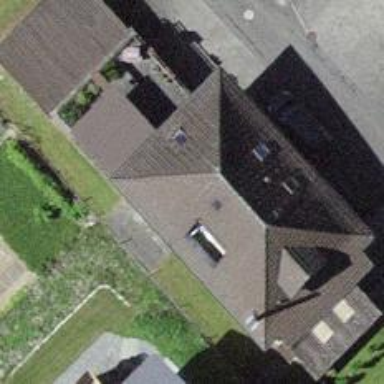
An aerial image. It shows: Residential building.